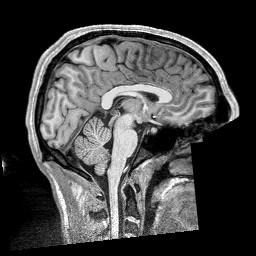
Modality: T1w
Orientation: sagittal